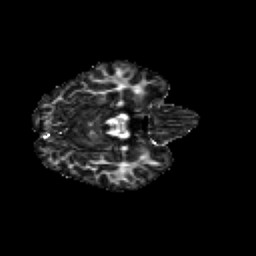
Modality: FA
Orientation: axial
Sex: male
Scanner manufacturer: siemens
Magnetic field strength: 3 T
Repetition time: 5 s
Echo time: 0.071 s